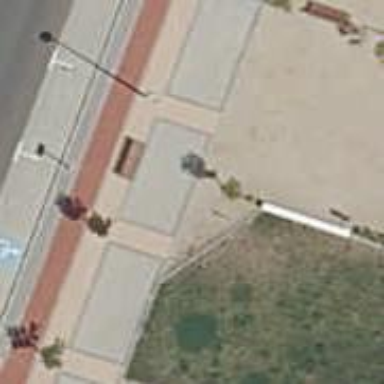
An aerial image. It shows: Bicycle parking area with stands on the ground.